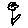
Label: flower